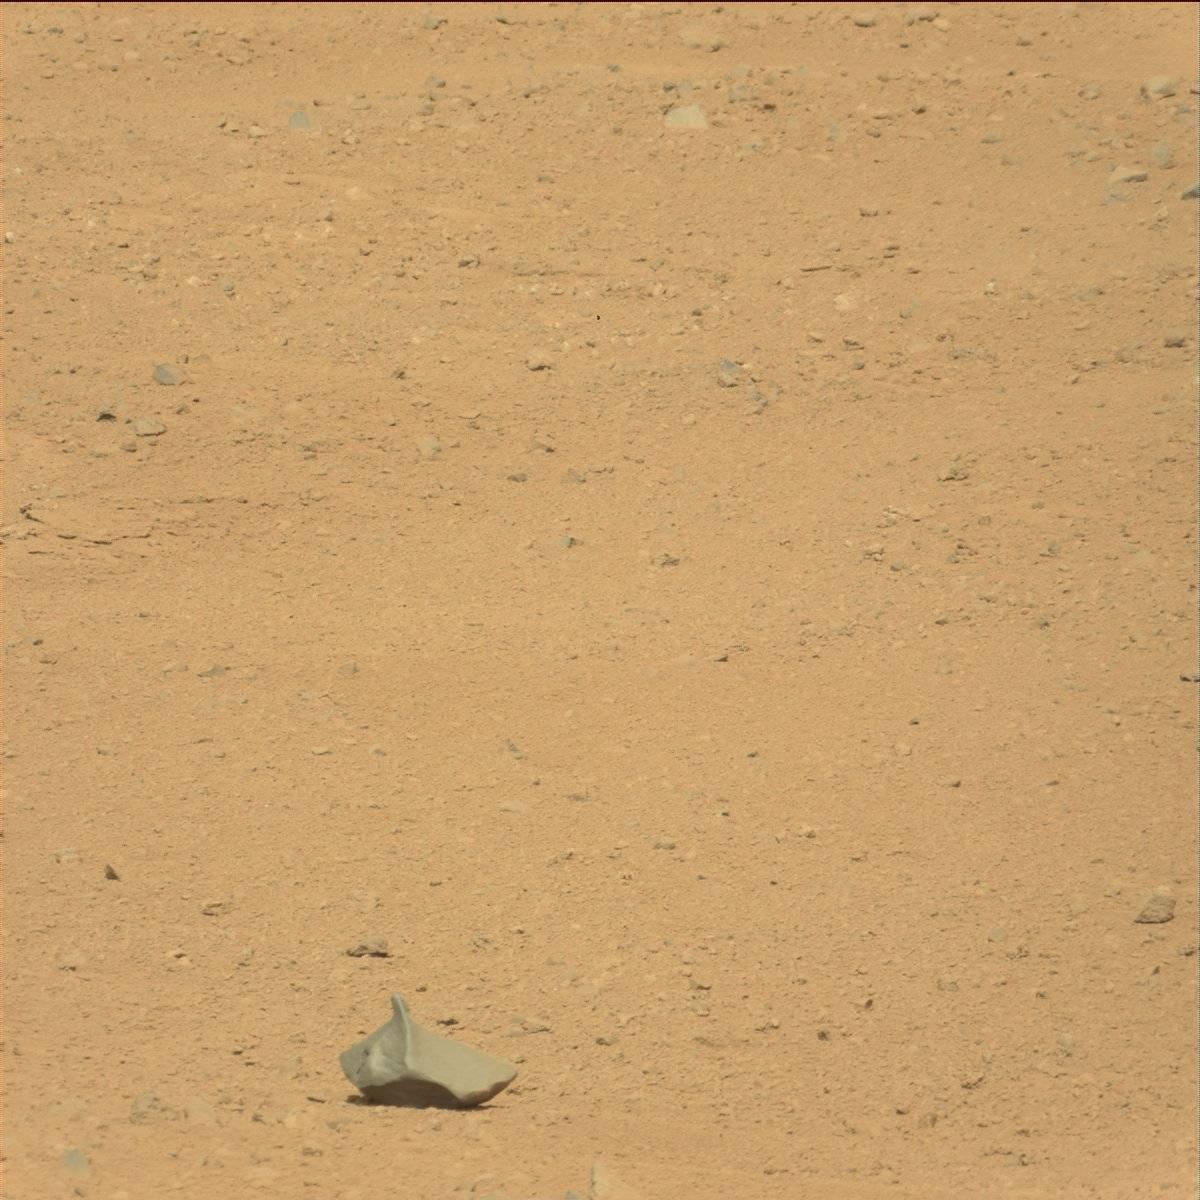
Terrain classes present: Bedrock, Rock, Sand / Soil